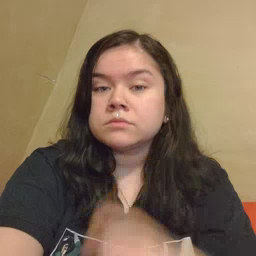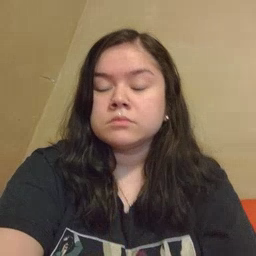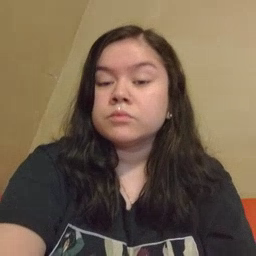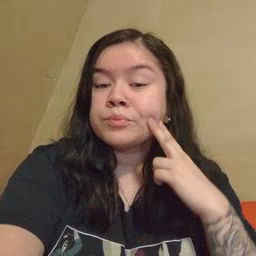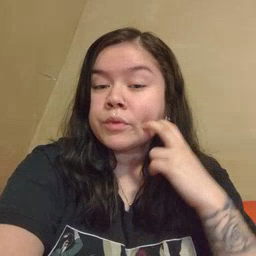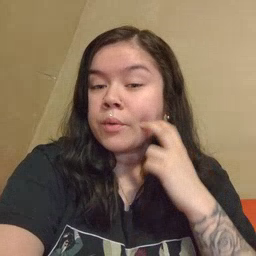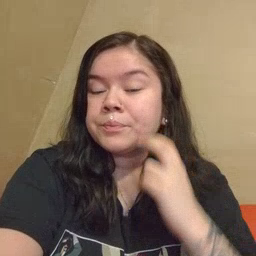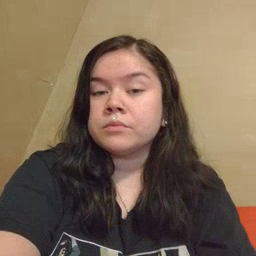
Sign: gum